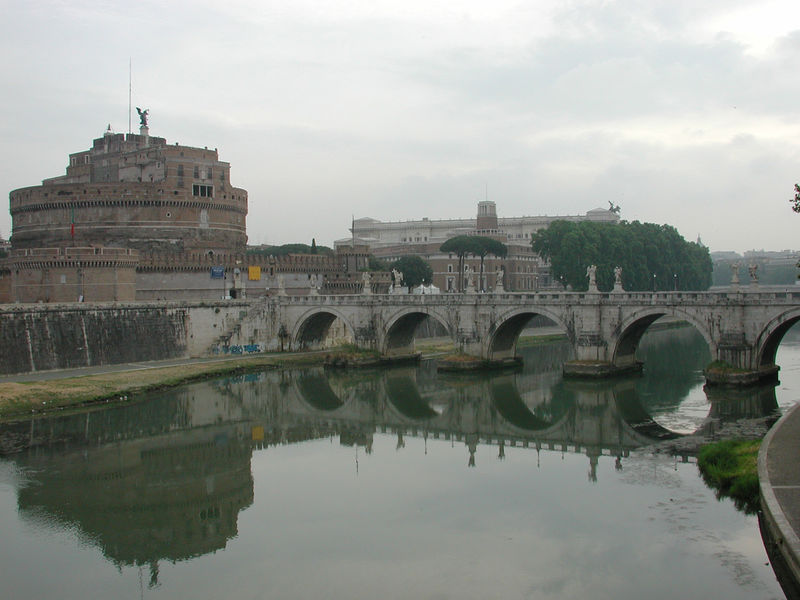
Titel: Engelsburg
Standort: Rom, Engelsburg (EU - I - Latium)
Schlagwörter: baum, blau, himmel, wasser, weiß, wolken, bäume, fluss, gelb, grün, stadt, ufer, fenster, laternen, gebäude, haus, park, bild, brücke, figur, turm, engel, statue, mauer, treppe, papst, stufen, tor, foto, fotografie, bögen, burg, palast, festung, rom, römer, vatikan, flaggen, tiber, zwinger, wehren, grafitti, engelsburg, fote, schussanlage